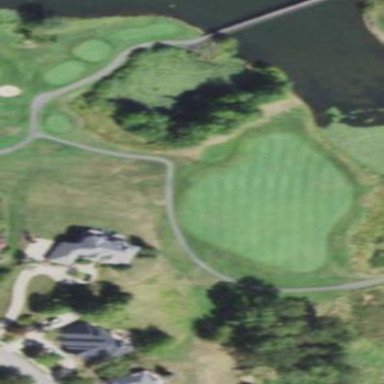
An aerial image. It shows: Golf fairway in the image.